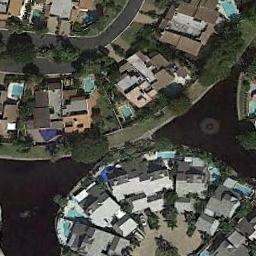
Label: dense_residential